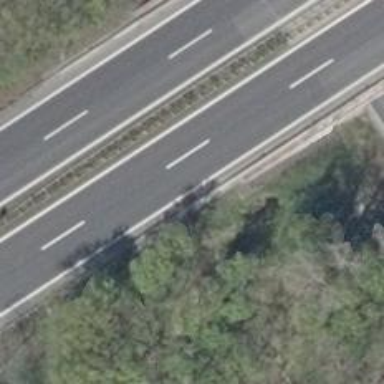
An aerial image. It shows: Asphalt motorway.